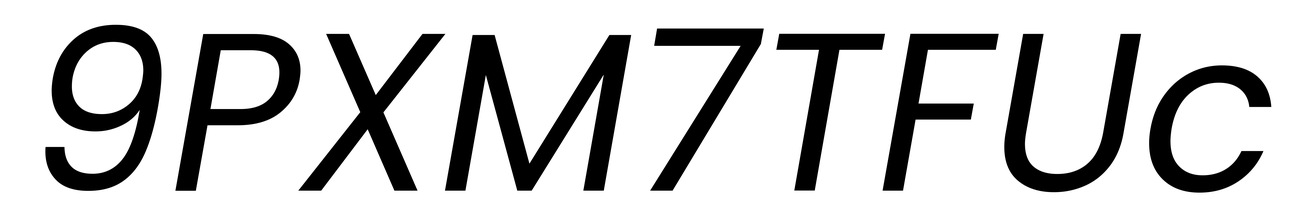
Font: Poppins-Italic